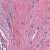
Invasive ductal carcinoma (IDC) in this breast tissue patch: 0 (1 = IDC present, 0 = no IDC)